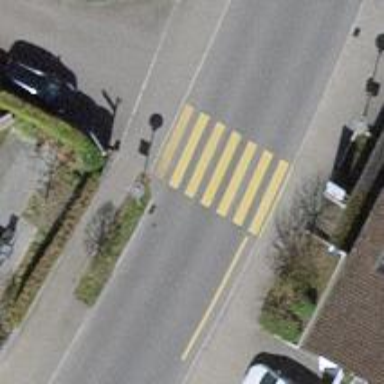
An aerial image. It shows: Uncontrolled zebra crossing with notable zebra markings.